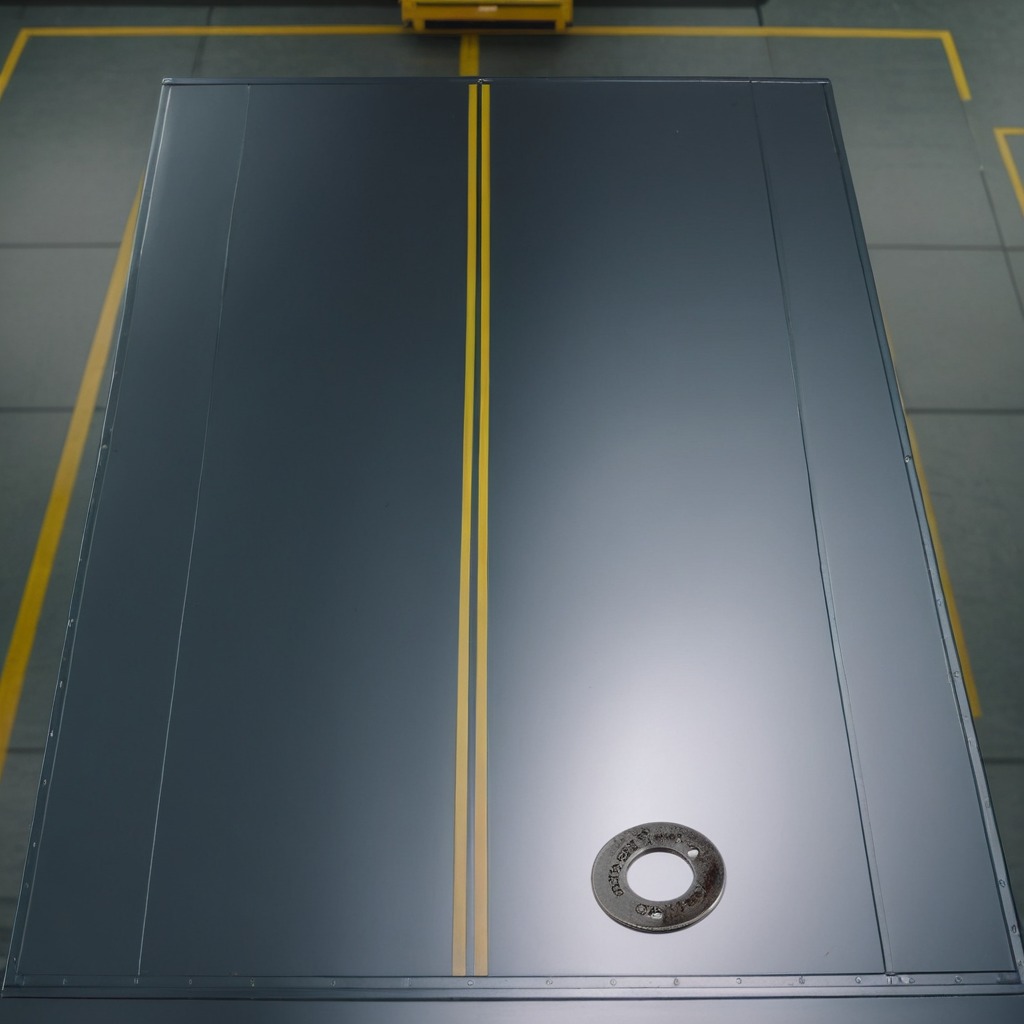
A flat metal washer lies on the toolbox surface.